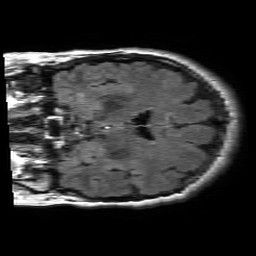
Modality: FLAIR
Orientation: coronal
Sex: female
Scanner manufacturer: philips
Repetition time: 11 s
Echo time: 0.125 s